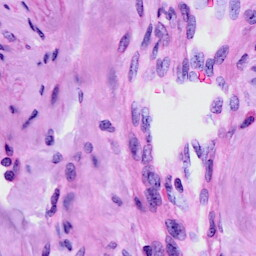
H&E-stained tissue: Cervix